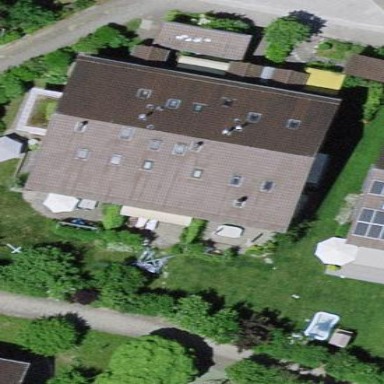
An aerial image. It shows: Gabled roof on residential building.